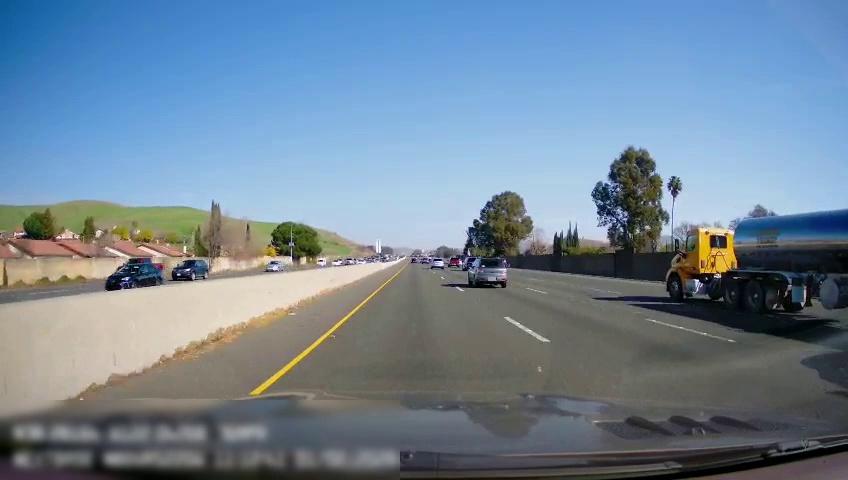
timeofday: Day
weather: Sunny
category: Drivable Space
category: Drivable Space
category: Vehicles | Car
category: Vehicles | Truck
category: Vehicles | Car
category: Vehicles | SUV
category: Vehicles | Car
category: Vehicles | Car
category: Vehicles | Car
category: Vehicles | Car
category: Vehicles | SUV
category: Vehicles | SUV
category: Vehicles | Other LV
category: Vehicles | Car
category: Vehicles | SUV
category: Lanes | Alternate Lane
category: Lanes | Current Lane
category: Lanes | Current Lane
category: Lanes | Alternate Lane
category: Lanes | Opposite Lane